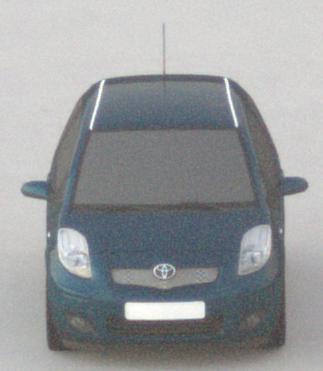
Make: Toyota
Model: Yaris 1.0
Detailed model: Yaris (XP13)
Model produced from: 2011/10
Model produced until: 2014/08
Doors: 3
Color: blue
Road condition: dry road
Daytime: sunrise or sunset
Contrast: low contrast